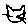
Label: cat